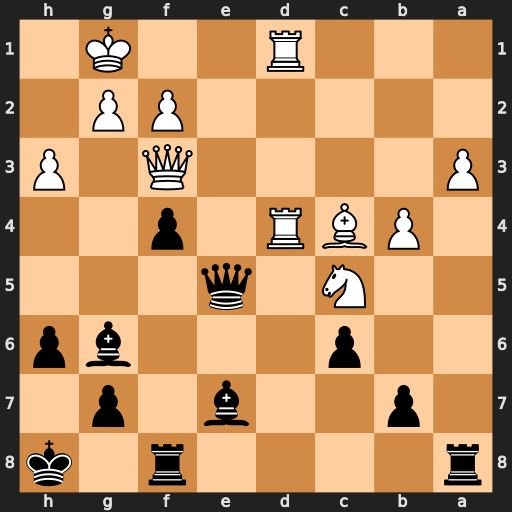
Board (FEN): r4r1k/1p2b1p1/2p3bp/2N1q3/1PBR1p2/P4Q1P/5PP1/3R2K1
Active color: b
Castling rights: -
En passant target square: -
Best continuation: Bxc5 bxc5 Bh5